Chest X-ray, PA view. Patient: 45 years old, sex F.
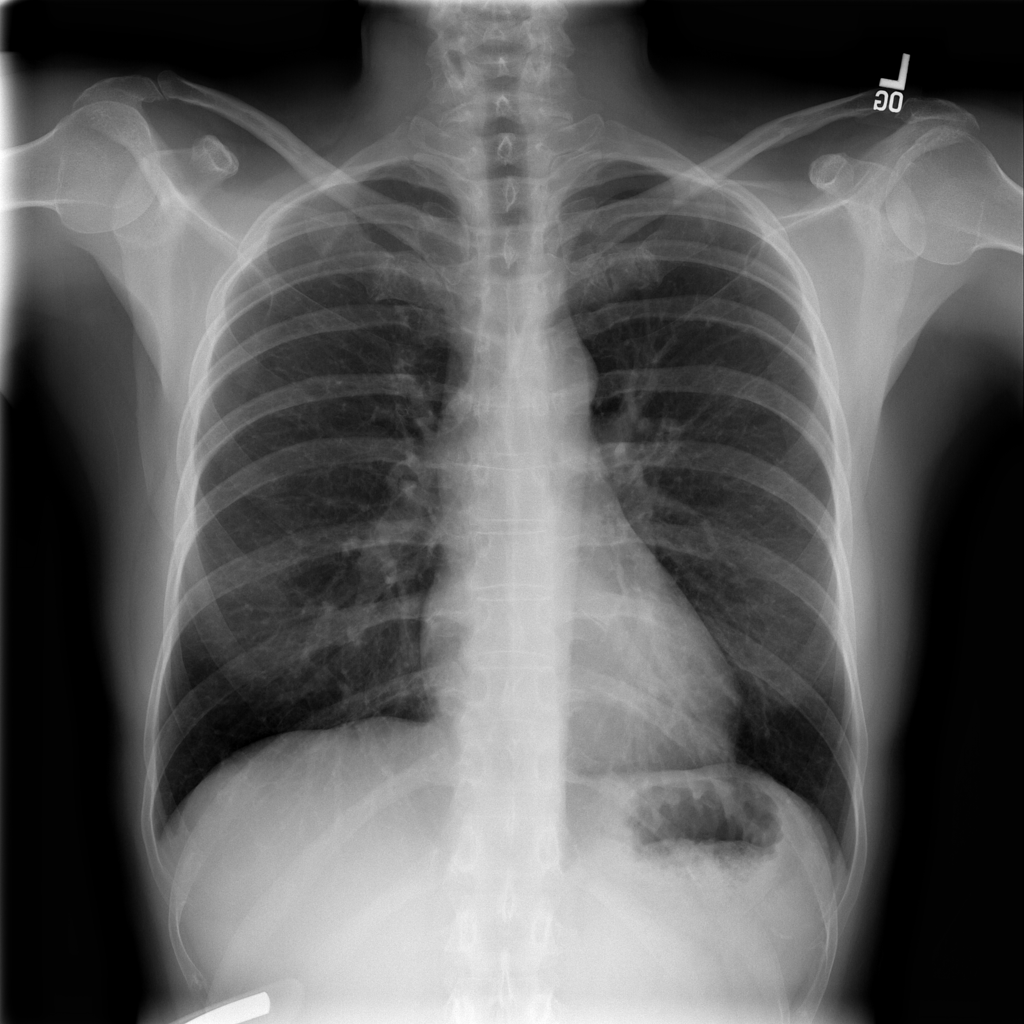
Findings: No Finding